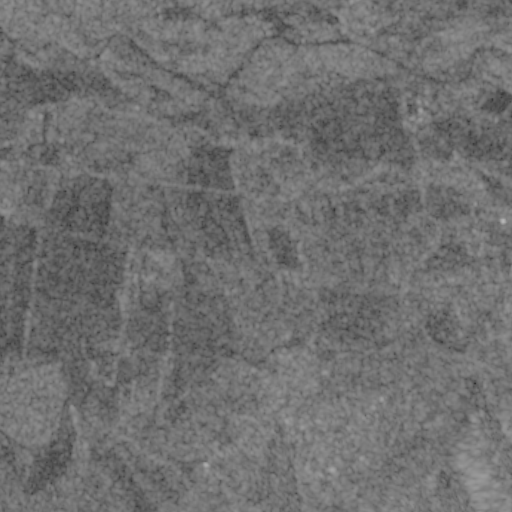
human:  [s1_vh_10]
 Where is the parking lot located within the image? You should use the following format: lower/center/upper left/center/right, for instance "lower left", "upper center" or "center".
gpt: The parking lot is located in the lower left of the image.
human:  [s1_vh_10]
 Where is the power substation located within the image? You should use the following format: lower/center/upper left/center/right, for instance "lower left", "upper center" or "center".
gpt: The power substation is located in the lower left of the image.
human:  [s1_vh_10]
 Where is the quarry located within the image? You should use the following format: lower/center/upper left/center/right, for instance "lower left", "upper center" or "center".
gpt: The quarry is located in the upper right of the image.
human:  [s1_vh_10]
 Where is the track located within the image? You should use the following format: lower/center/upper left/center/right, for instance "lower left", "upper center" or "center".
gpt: The track is located in the center left of the image.
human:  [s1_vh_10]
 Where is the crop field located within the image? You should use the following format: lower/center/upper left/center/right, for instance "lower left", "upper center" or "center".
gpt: There is no crop field in the image.

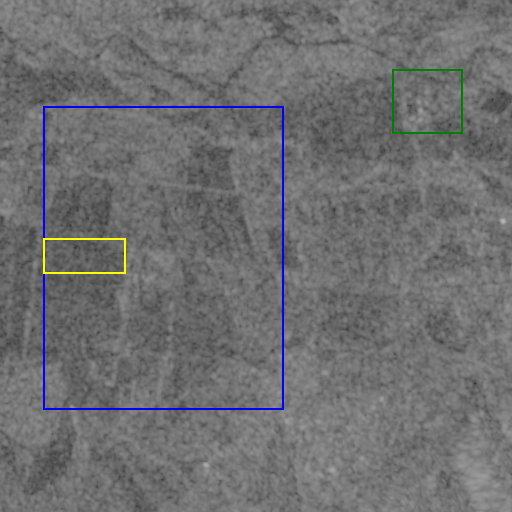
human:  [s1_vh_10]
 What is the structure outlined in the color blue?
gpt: The structure outlined in blue is a crop field.
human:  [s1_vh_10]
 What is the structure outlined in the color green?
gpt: The structure outlined in green is a quarry.
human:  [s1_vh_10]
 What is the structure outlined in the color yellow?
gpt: The structure outlined in yellow is a track.
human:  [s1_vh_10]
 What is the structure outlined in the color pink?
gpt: There is no pink outline.